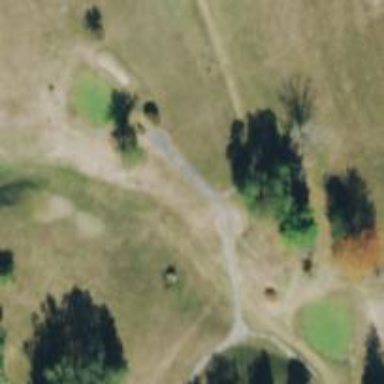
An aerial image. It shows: Service road designated as golf cart path.